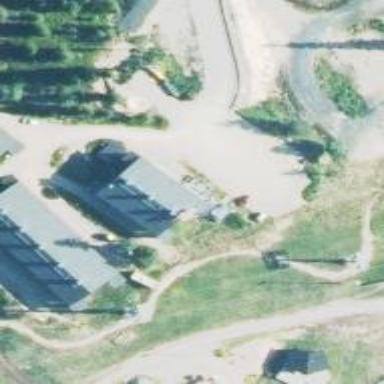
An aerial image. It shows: Hostel for tourism.